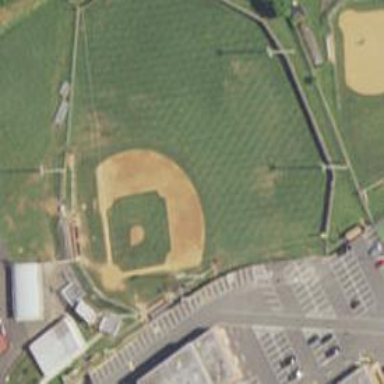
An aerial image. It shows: Baseball pitch for leisure and sports activities.